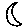
Label: moon